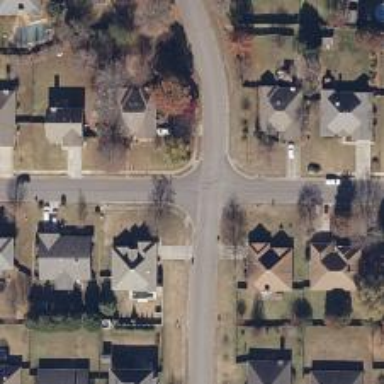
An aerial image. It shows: Residential road with sidewalk on the left side.